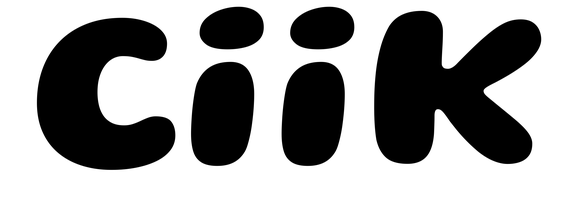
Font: Gluten_Bold